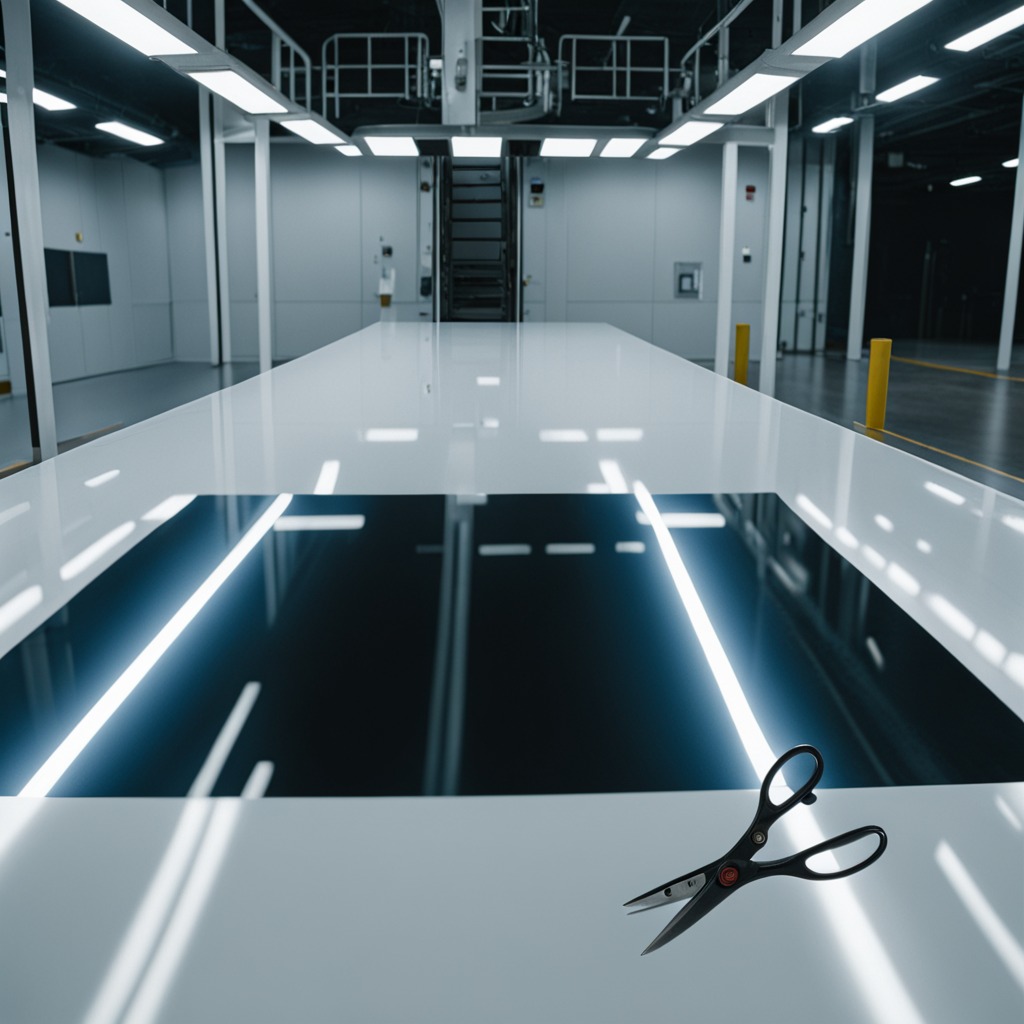
A scissor is lying on a high-gloss table in a ship maintenance bay industrial lighting.